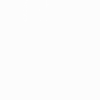
Label: dusty